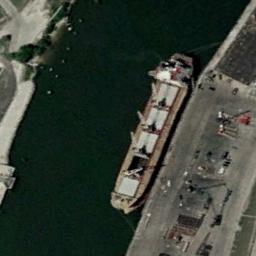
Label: ship